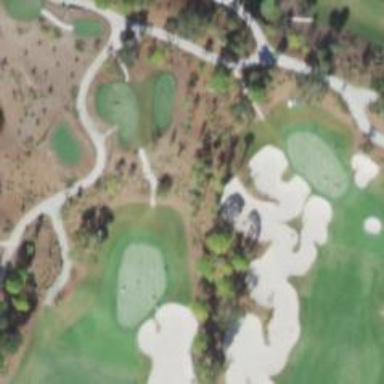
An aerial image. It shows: Path for both roads and golfers.